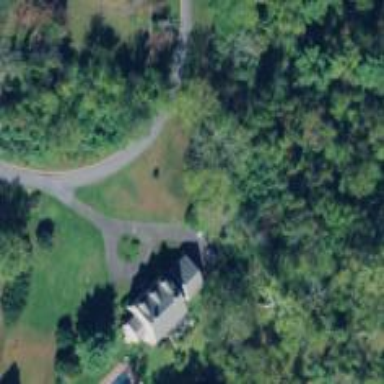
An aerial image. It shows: Driveway.